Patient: sex M, age 38
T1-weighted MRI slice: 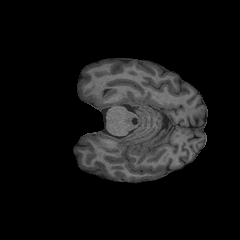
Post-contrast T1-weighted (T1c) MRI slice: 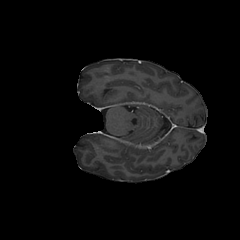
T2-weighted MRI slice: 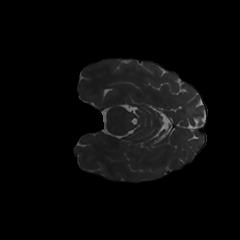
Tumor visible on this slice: no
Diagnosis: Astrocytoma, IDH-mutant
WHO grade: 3